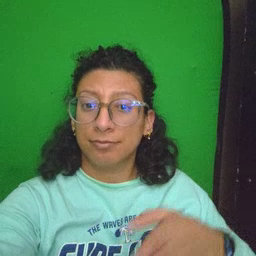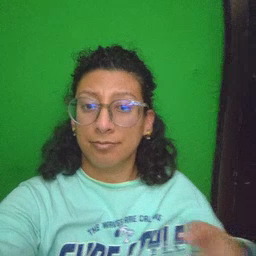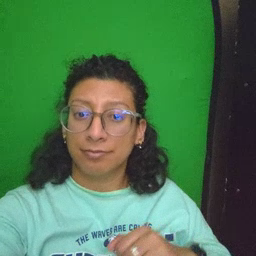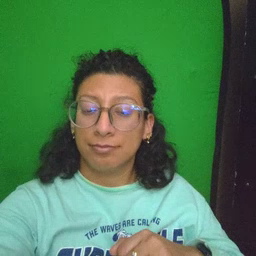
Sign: jeans